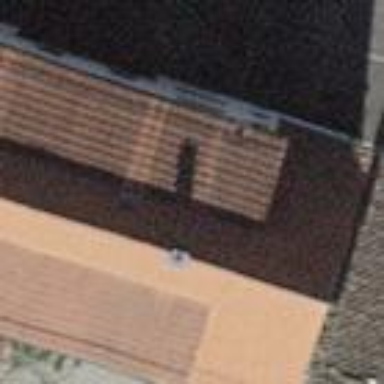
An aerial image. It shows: Gabled roof building with tile roofing. It consists of apartments.